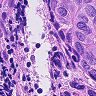
Metastatic tissue present: no